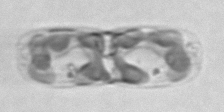
Label: pennate_morphotype1